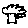
Label: tree